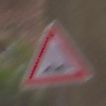
Verkehrszeichen: UnebeneFahrbahn
Umgebung: Outdoor, Nature
Tageszeit: Midday
Wetter: Overcast
Licht: Natural
Jahreszeit: Autumn
Kontrast: LowContrast